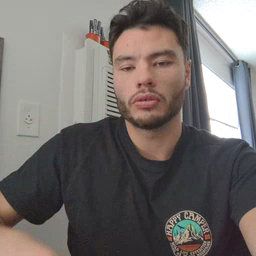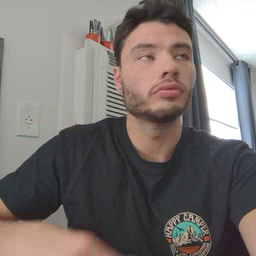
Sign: owie